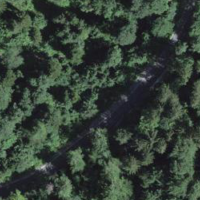
EUNIS habitat code: 44
Species observed at this site:
Lysimachia nemorum